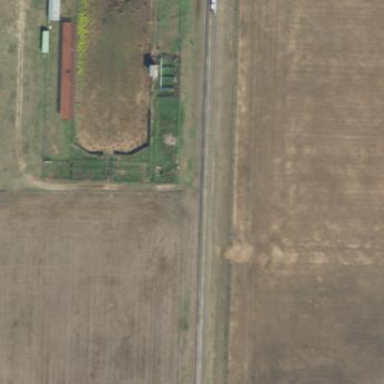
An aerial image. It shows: Equestrian track for leisure land activities.